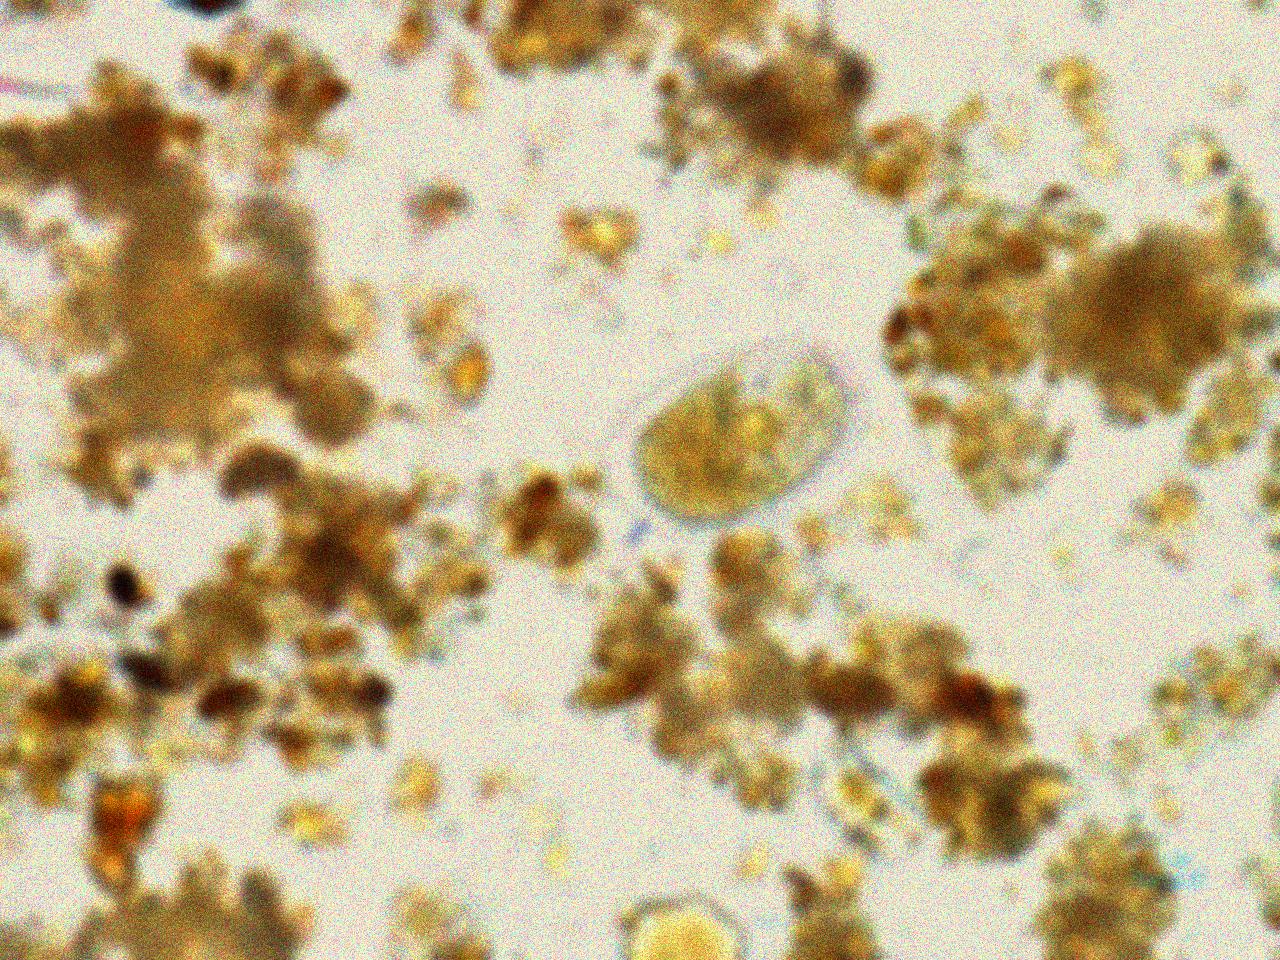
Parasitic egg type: Hookworm egg